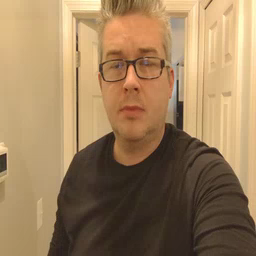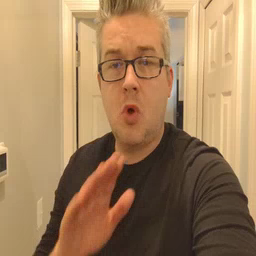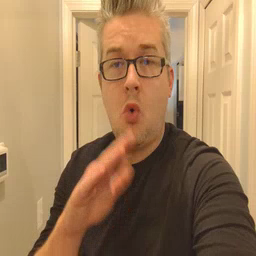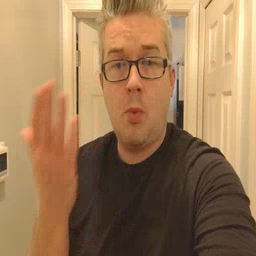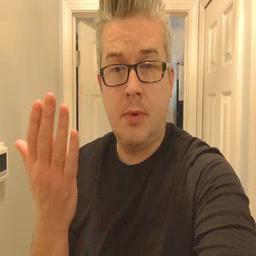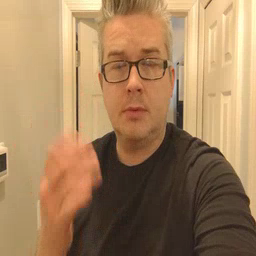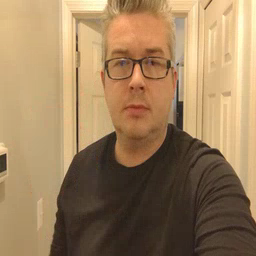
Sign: open